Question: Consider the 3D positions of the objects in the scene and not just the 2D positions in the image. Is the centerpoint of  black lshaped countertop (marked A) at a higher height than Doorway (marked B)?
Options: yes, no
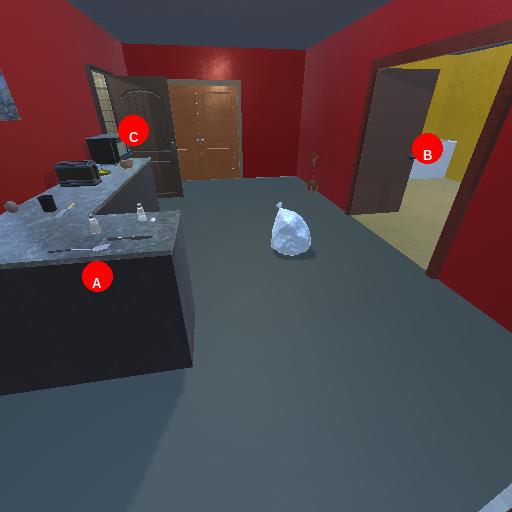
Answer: yes